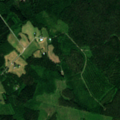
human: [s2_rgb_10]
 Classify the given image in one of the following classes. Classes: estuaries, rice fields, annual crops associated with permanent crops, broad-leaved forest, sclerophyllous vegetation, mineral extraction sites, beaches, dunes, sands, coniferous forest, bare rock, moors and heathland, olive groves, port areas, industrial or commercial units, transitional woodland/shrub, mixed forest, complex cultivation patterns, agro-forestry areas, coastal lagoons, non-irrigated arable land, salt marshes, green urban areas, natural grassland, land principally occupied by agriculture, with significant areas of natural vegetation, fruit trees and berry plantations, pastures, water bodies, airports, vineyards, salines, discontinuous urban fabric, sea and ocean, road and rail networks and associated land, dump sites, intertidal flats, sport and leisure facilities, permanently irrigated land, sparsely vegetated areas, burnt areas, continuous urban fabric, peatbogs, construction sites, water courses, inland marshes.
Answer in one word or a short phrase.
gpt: land principally occupied by agriculture, with significant areas of natural vegetation, coniferous forest, mixed forest